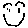
Label: smiley face